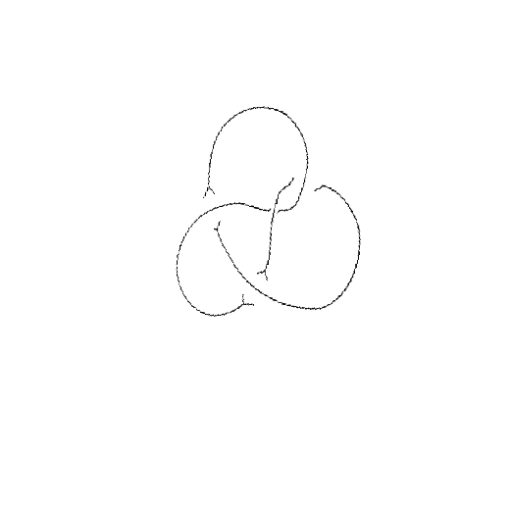
Crossing number: 4